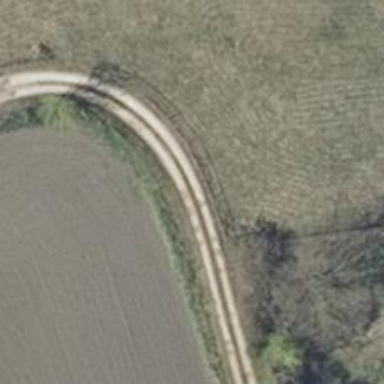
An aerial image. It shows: Track with grade 2 tracktype.